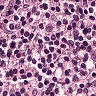
Metastatic tissue present: yes